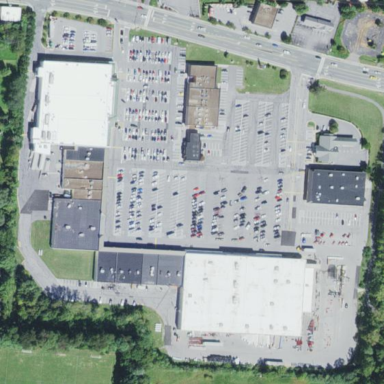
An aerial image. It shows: Retail area.